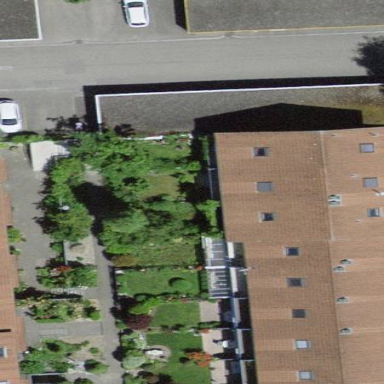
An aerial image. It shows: Terrace building with gabled roof made of roof tiles.